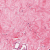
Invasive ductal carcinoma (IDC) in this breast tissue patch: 0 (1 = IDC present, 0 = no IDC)